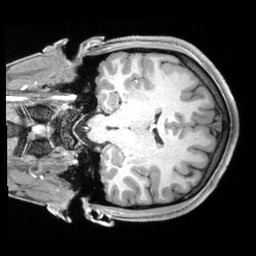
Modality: T1w
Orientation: coronal
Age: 20
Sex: male
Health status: healthy
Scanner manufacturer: siemens
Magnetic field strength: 3 T
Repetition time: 2.4 s
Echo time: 0.00194 s